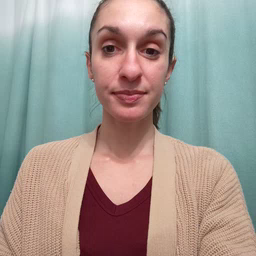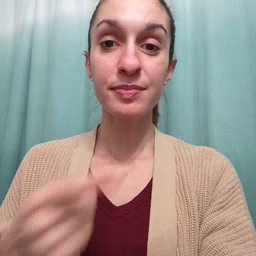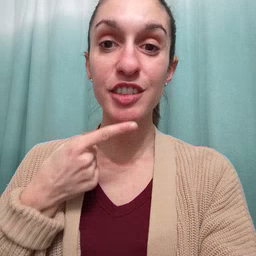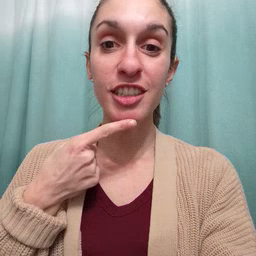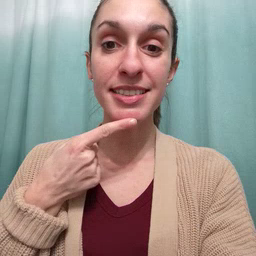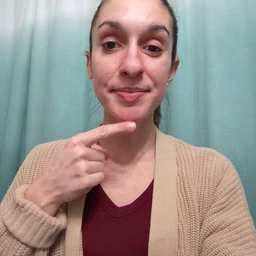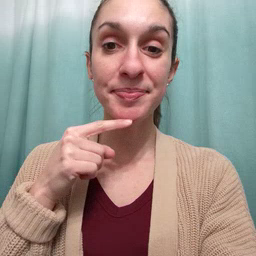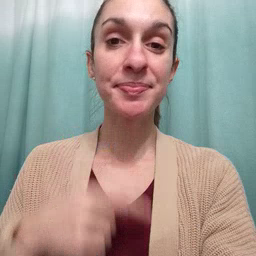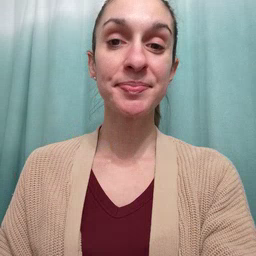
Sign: chin